Question: i am working with one BB java Application in OS 5.0. Application have one Screen in which List & Ad banner are place .. Banner is downloading and replacing in specific time interval .. my problem is that when i am on that screen Blackberry by default 'Progress icon' are placed .. please tell me how to hide/remove from this screen ..
This happen only in 9700 Simulator and device .. and working properly in 9550 device and simulator.
Please see attachment pic with progress icon.
Thanks in Advance ...
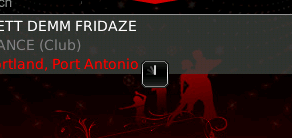
Answer: You see the progress icon when the System garbage collector is working. You will not be able to remove the progress icon as you dont have any control over it. If the garbage collector is working, let it do, as it is trying to free up memory.
The full garbage collection operation executes for 1 second on average and should take less than 2 seconds to complete. The full garbage collection operation performs the following actions:
- - -
The system might initiate a full garbage collection operation in the following situations:
- - - -
This info is from <URL>
If your app is in the above situations, the progress icon will be shown. Now you know when it is shown, debug your app in the device, and see which situations apply to you.